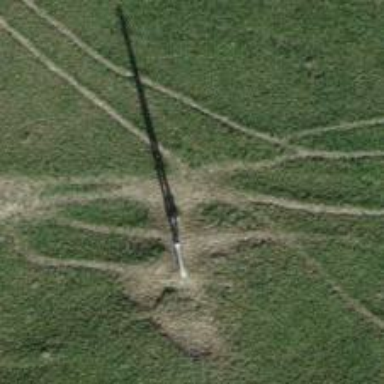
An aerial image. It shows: Power pole.